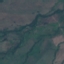
Land use / land cover class: Pasture